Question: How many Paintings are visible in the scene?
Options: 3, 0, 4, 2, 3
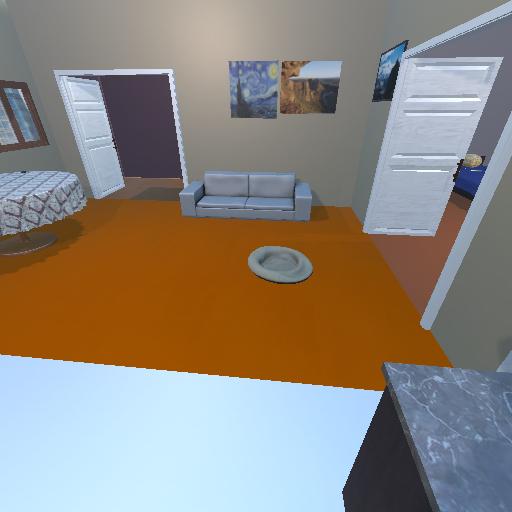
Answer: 3